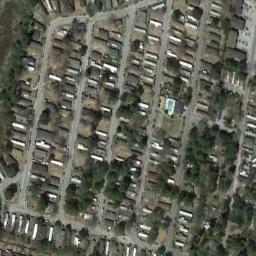
Label: residential